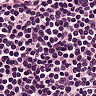
Metastatic tissue present: no